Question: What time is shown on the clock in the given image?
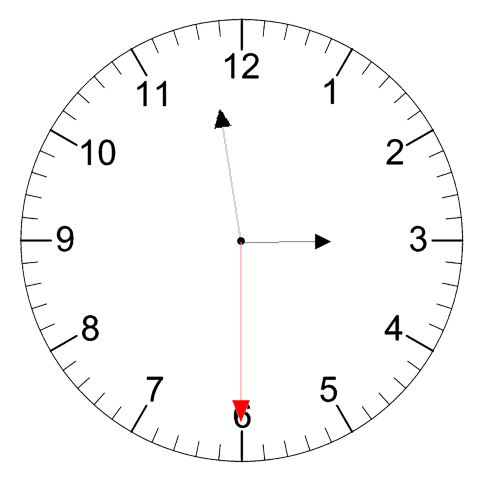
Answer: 02:58:30